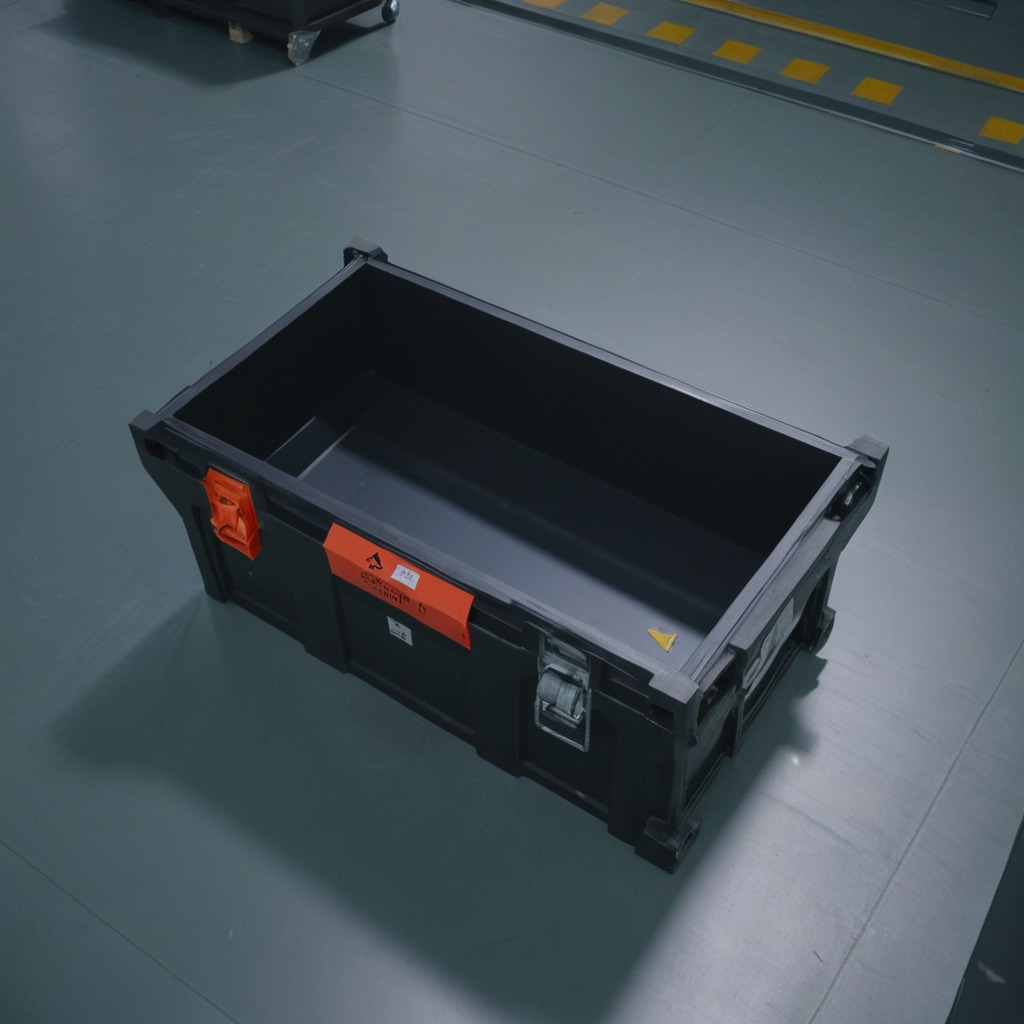
A metal screw is lying on a toolbox surface in an airplane hangar workshop.